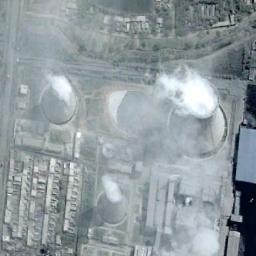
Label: thermal_power_station